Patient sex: F
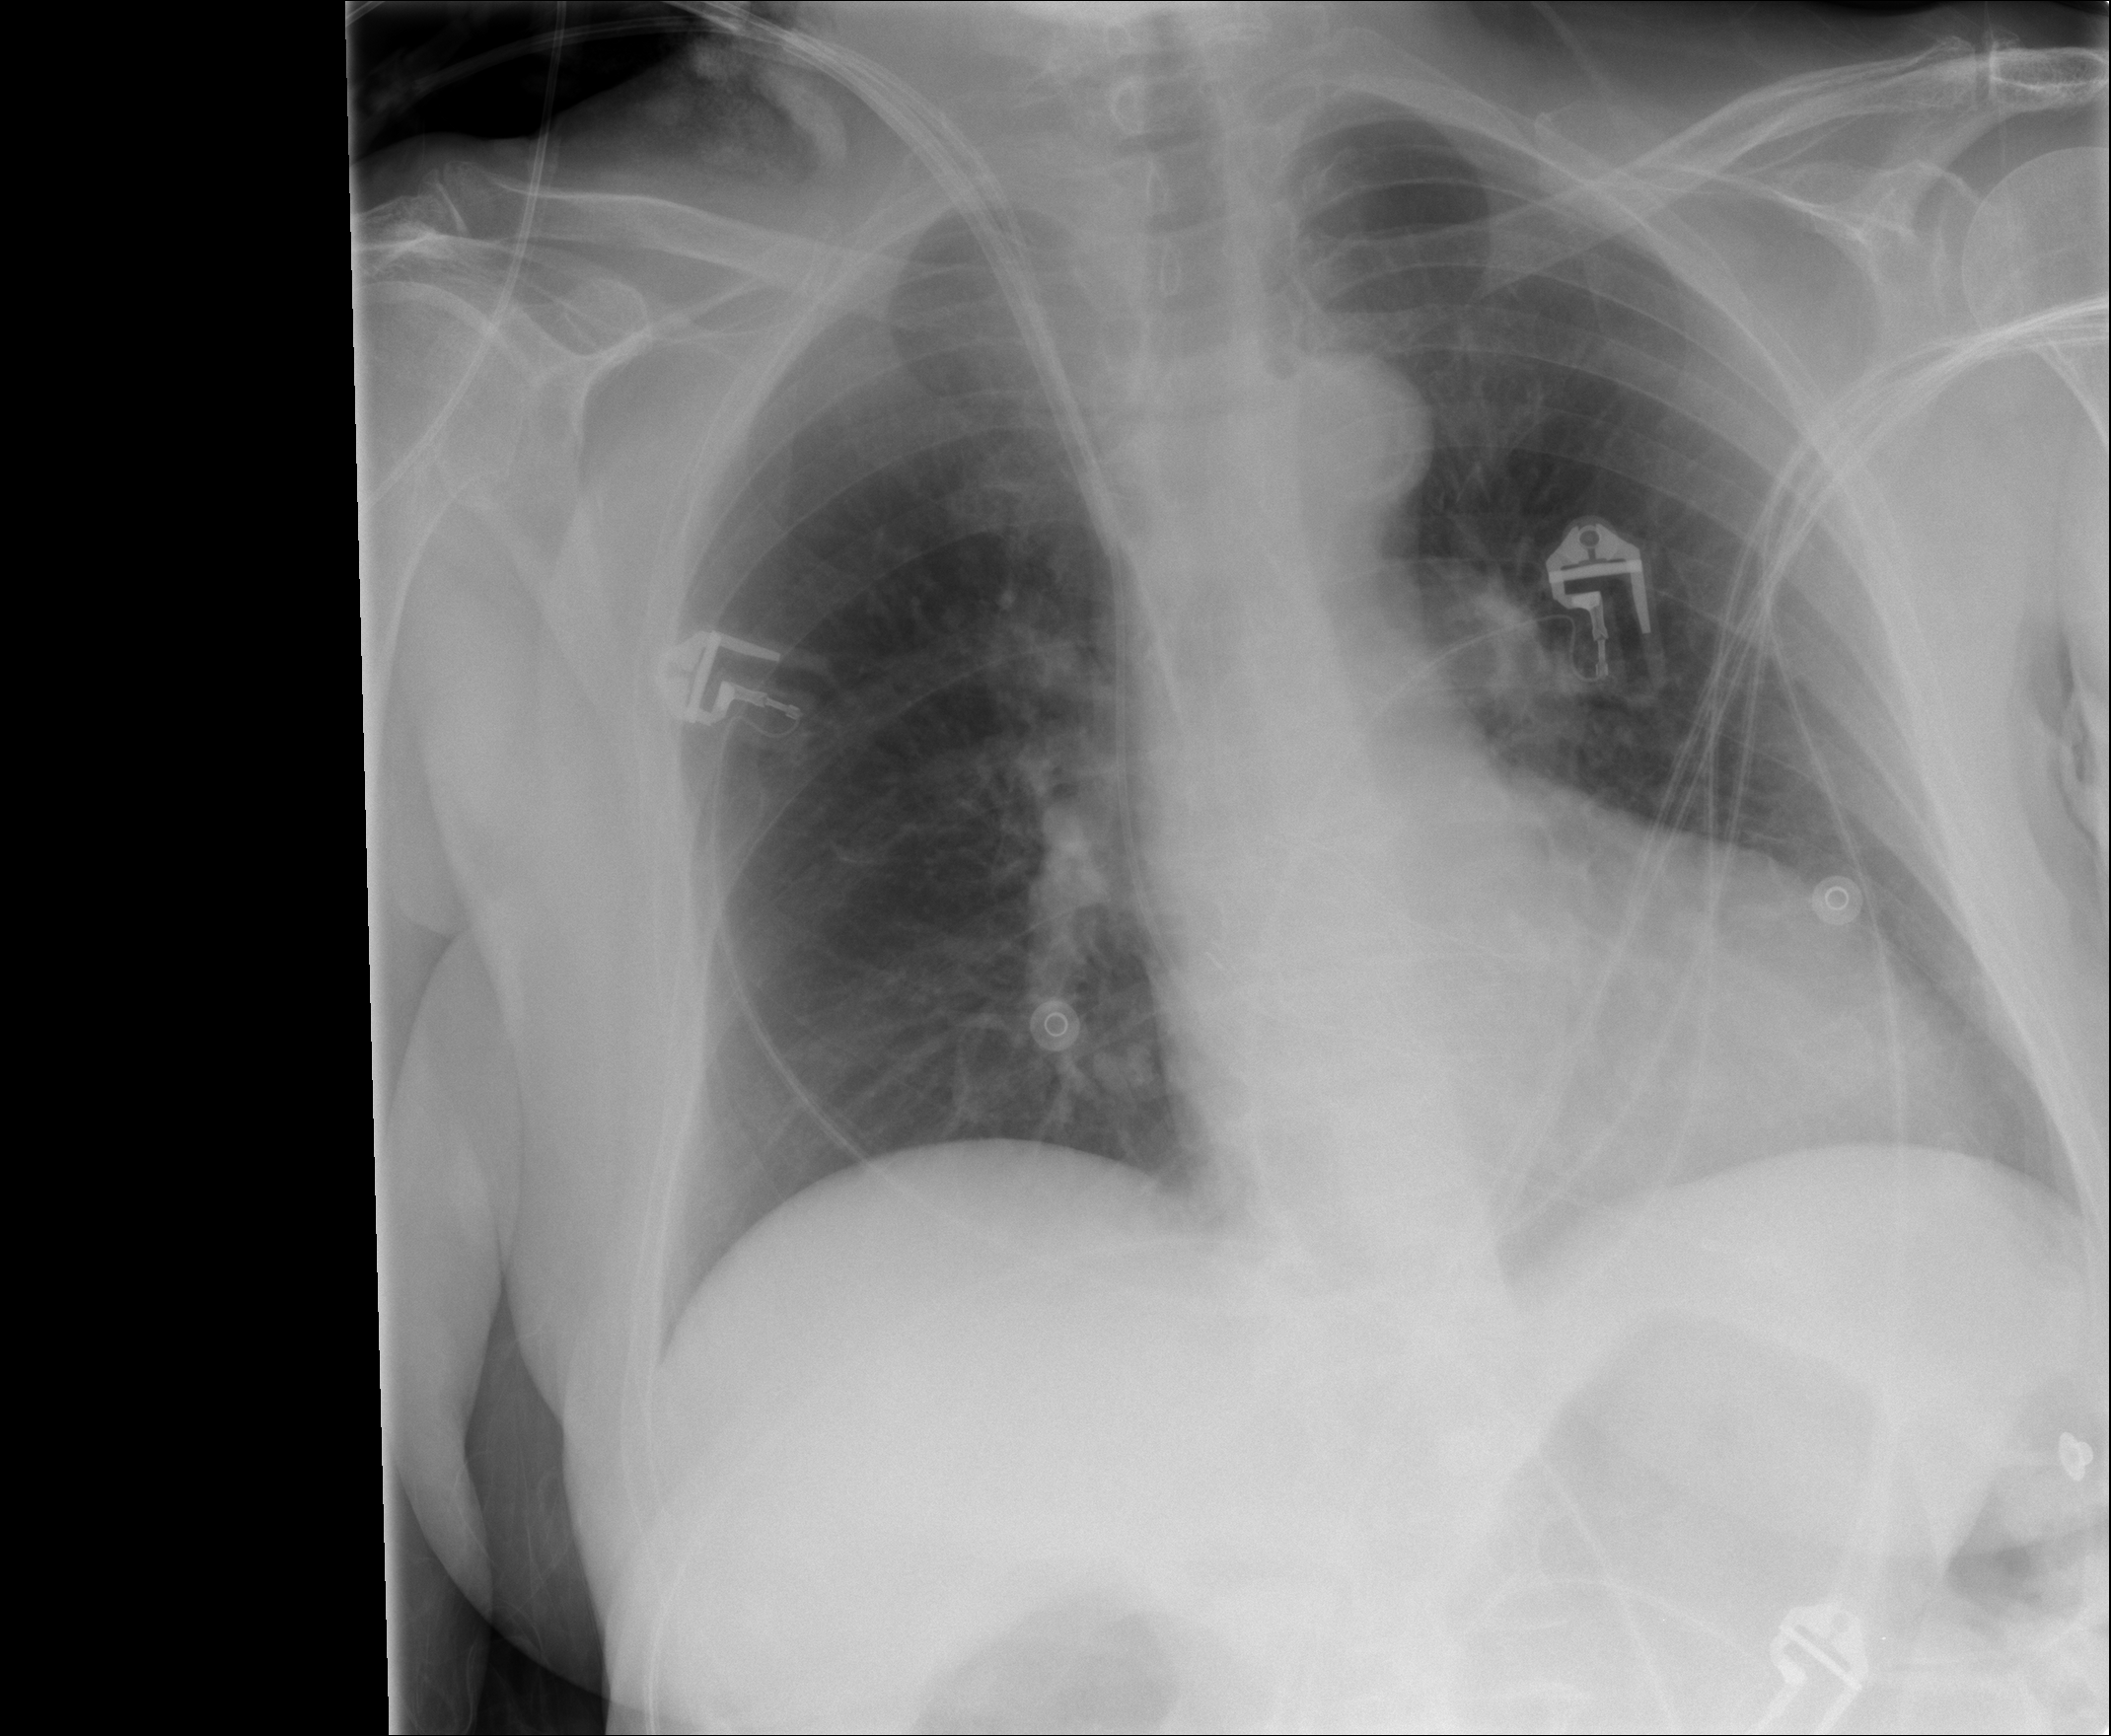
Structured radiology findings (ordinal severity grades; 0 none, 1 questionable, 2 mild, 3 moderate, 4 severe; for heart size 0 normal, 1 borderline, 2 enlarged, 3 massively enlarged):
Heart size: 2
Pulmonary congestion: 1
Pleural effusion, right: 0
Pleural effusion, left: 0
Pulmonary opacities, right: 0
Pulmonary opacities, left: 0
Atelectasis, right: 0
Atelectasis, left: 1